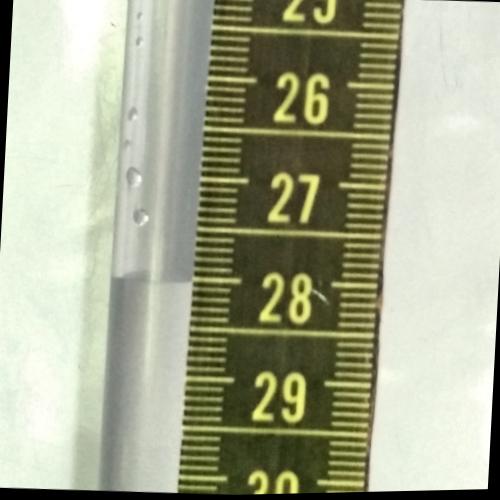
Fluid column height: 28.0 cm